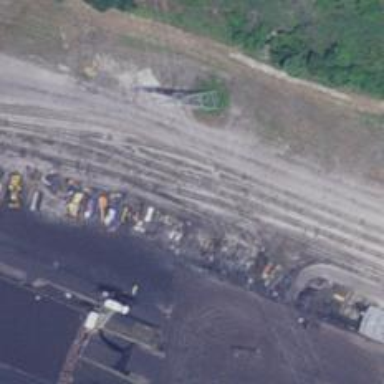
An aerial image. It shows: Rail spur service.